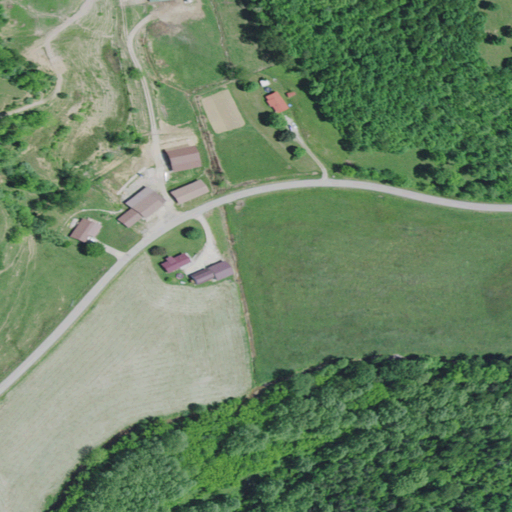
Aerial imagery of valley in Kentucky named Williams Hollow containing pasture, deciduous forest, open development, low intensity development, mixed forest, and medium intensity development